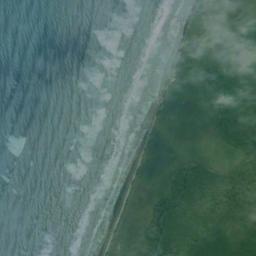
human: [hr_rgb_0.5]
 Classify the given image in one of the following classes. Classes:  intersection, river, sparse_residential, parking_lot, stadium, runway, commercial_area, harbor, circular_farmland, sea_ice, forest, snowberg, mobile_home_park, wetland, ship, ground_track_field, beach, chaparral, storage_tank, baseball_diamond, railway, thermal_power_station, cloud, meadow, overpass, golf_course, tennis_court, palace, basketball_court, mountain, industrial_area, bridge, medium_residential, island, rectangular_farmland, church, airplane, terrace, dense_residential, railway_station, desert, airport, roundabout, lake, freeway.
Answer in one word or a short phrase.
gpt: beach